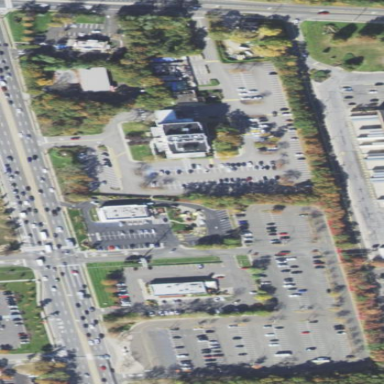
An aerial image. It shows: Retail area.